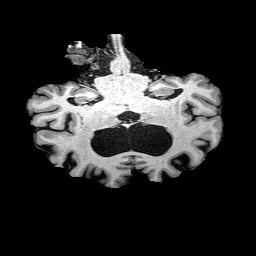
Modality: T1w
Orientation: sagittal
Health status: healthy